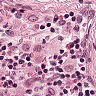
Metastatic tissue present: no